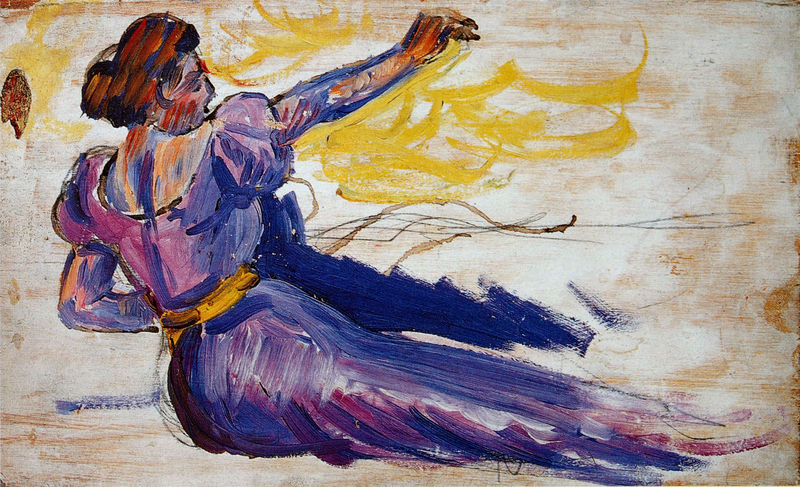
Titel: Studie für "Au temps d'harmonie". Frau
Künstler: Paul Signac
Institution: (Privatsammlung)
Schlagwörter: akt, berg, blau, gemälde, hand, himmel, kopf, meer, schatten, weiß, wolken, gelb, grob, landschaft, mädchen, ocker, sitzen, bewegung, braun, bunt, finger, frau, frisur, geste, haar, holz, kleid, licht, orange, profil, rücken, schwarz, skizze, zeichnung, dame, gürtel, rot, beige, expressionismus, malerei, tanz, wand, arm, augen, band, gesicht, knoten, ärmel, porträt, öl, horizont, vögel, wind, pastos, sonne, boden, figur, gold, haare, blatt, puffärmel, rosa, schulter, fliegen, schnell, dutt, farbig, gesäß, rückenansicht, liegen, ansicht, studie, spuren, abstrakt, modern, farbe, lila, violett, linien, nacken, luft, weiblich, atelier, maler, malerin, streifen, hochsteckfrisur, liegend, zeigen, fallen, striche, haarknoten, tusche, untergrund, abschied, munch, schweben, acryl, liegende, greifen, konturen, strich, dynamik, schraffiert, entwurf, künstlerin, malen, pinsel, pinselduktus, pinselstrich, unvollendet, karton, ausstrecken, rote haare, fleigen, zeichnen, blua, dynamisch, expressiv, picasso, fall, sturz, bran, schnurr, fröhlich, locker, alleine, turban, liegt, strecken, klecks, gruß, blauer reiter, purpur, grell, blauer, winken, komplementärkontrast, gouache, ductus, rückendekolleté, rückel, matisse, dut, farbstudie, fußlos, haardutt, litzen, malende, maleng, malt, non finito, verlorenes profil, ölstudie, gemäde, frua, recken, kleis, hleid, 1900, reinfarbig, hochsteckfrisr, weißgrundig, expresionisme, bosquejo